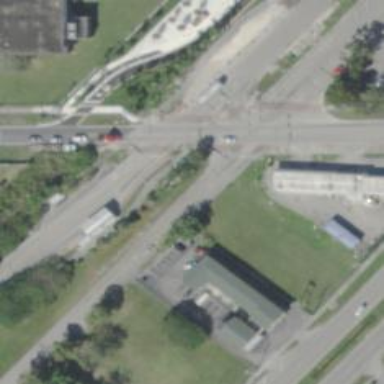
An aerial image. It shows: Marked asphalt cycleway with crossing.